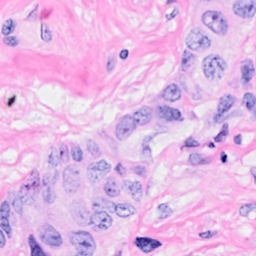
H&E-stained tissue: Breast